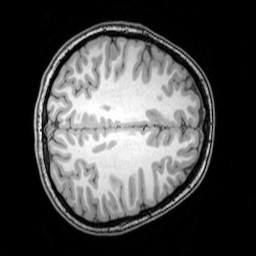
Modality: T1w
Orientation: axial
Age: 23
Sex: female
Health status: healthy
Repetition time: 0.081 s
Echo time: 0.037 s